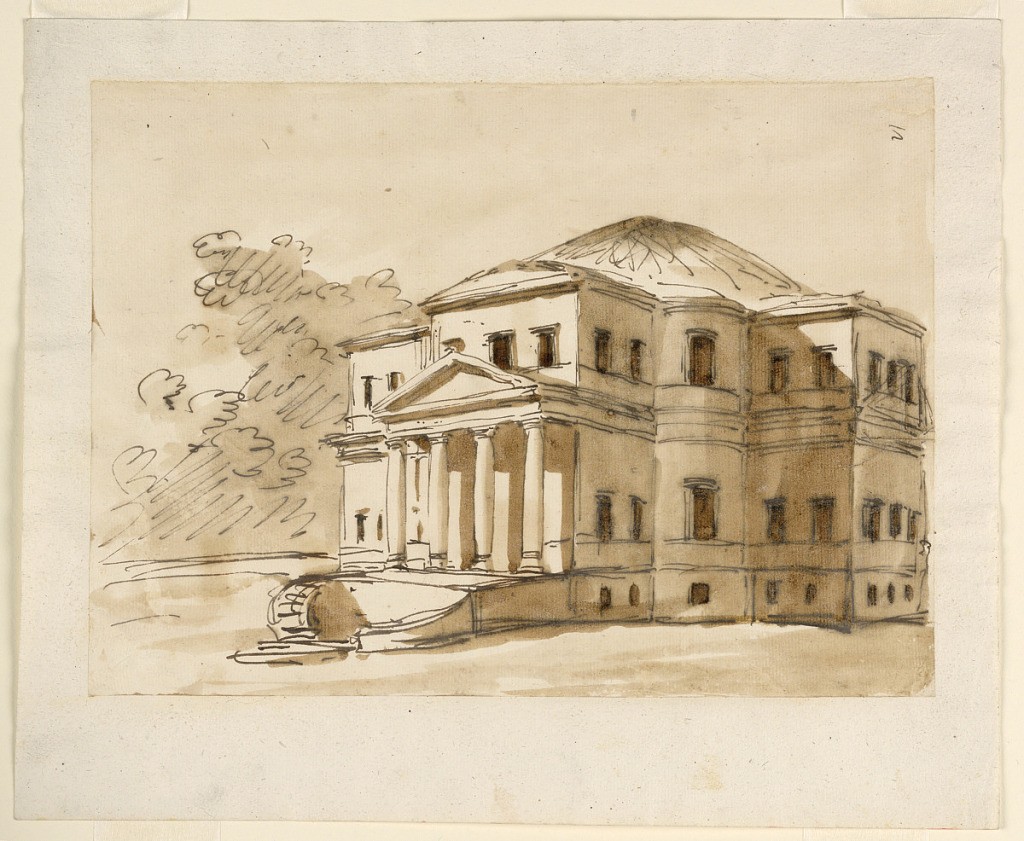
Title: View of a villa
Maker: Giuseppe Barberi, Italian, 1746–1809
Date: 1792–1794
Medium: Pen and brown ink, brush and brown wash on off-white laid paper, lined
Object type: Drawing
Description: Two curved flights of stairs lead to the portico of four columns with a triangular pediment. Cross-like plan with convex segments in the corners. Basement and two main stories. Low dome in the center. Trees in the left rear. Right top corner: "12", vertically. Possibly for the Villa Poniatowsky.